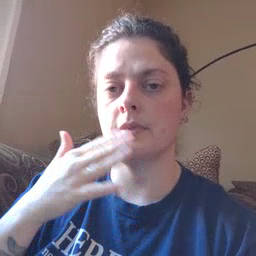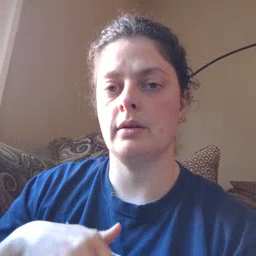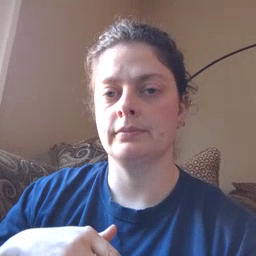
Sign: bad